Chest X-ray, AP view. Patient: 39 years old, sex F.
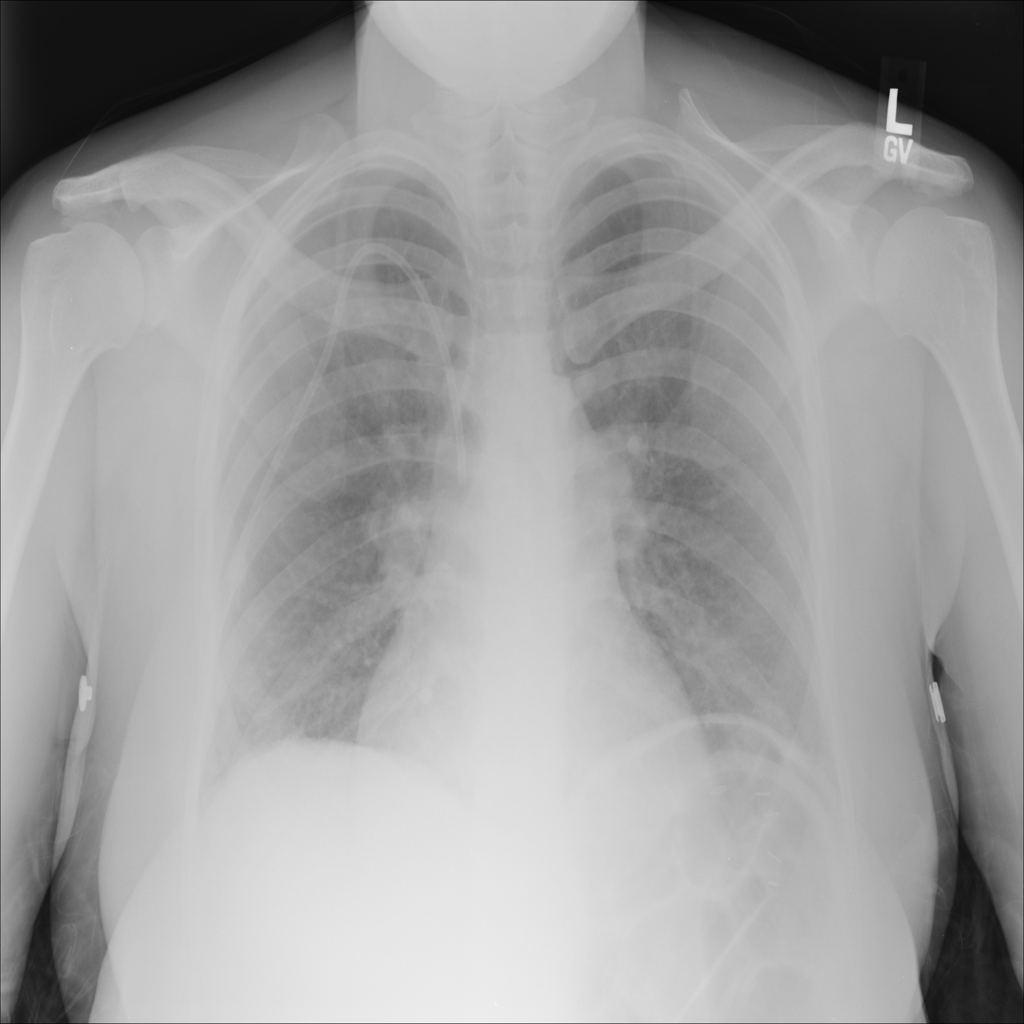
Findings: No Finding